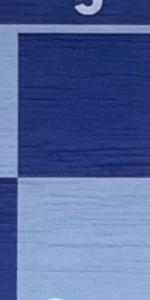
Label: Empty